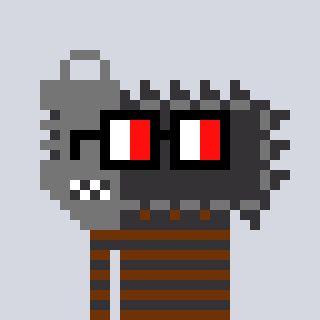
a pixel art character with square glasses with black frames and red eyes, a chainsaw-shaped head and a grayscale-colored body on a cool background